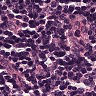
Metastatic tissue present: no